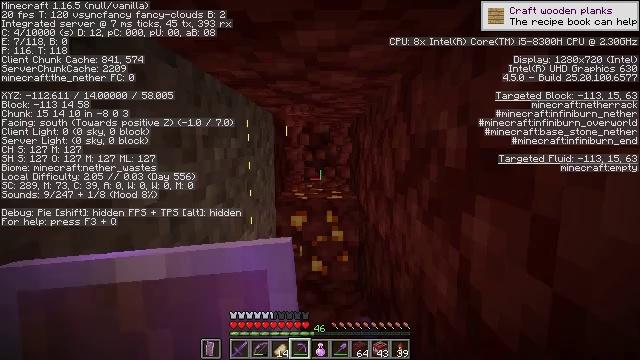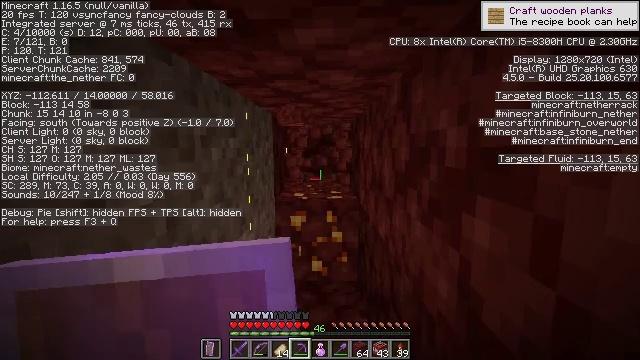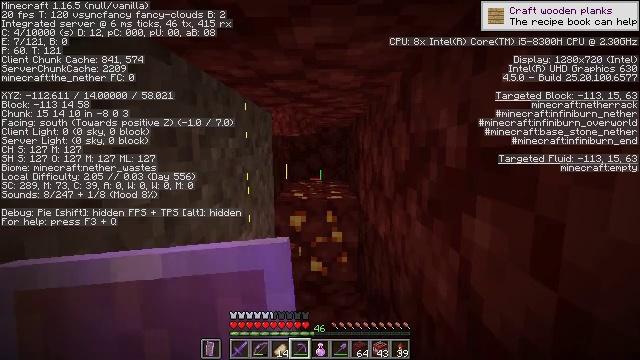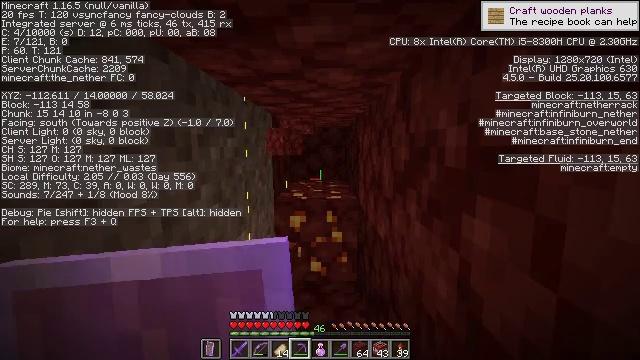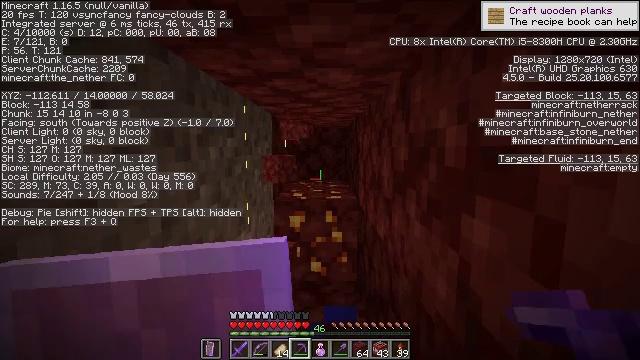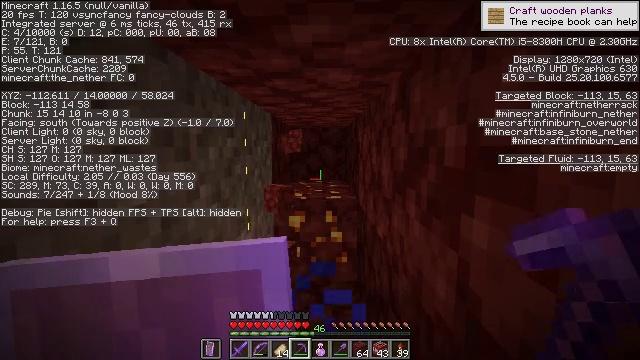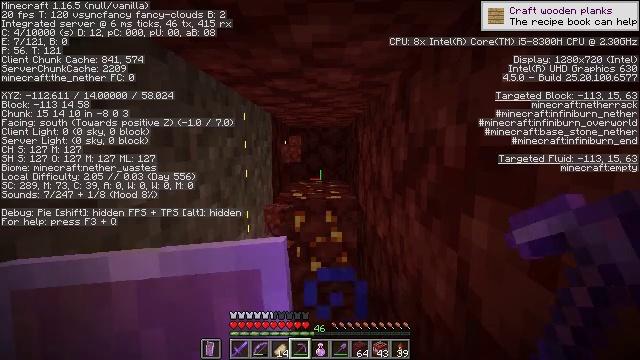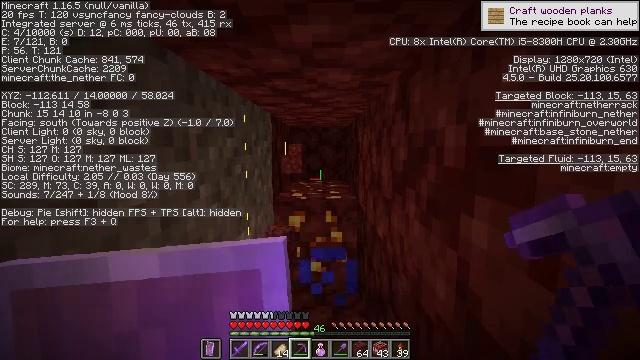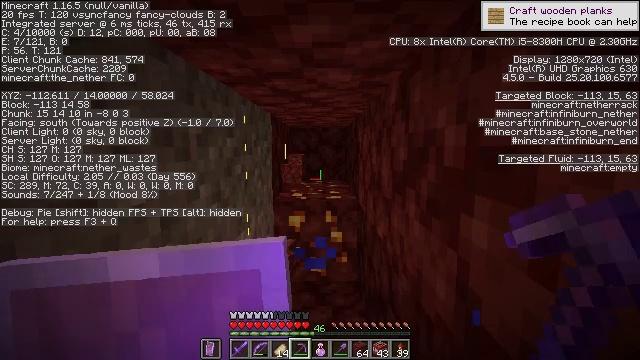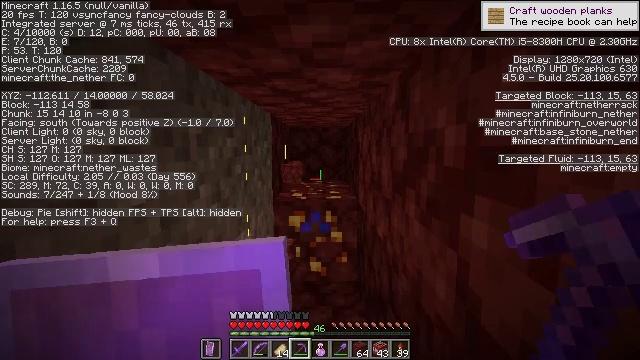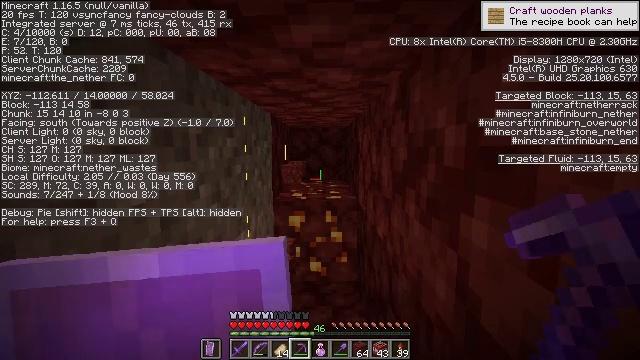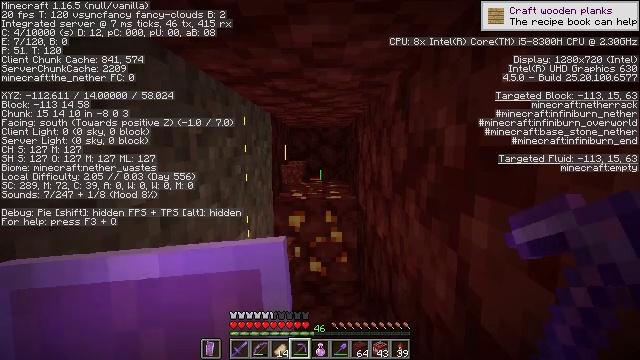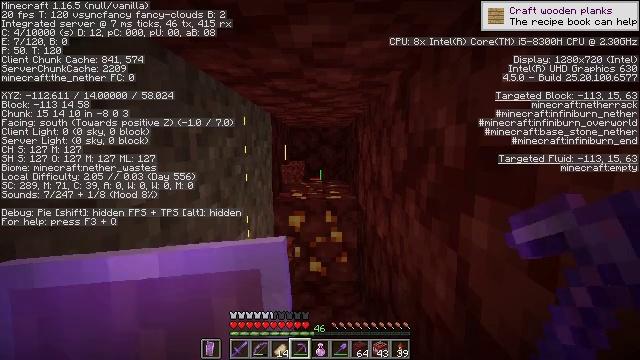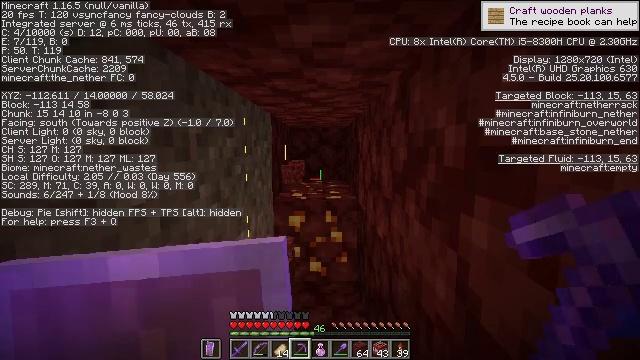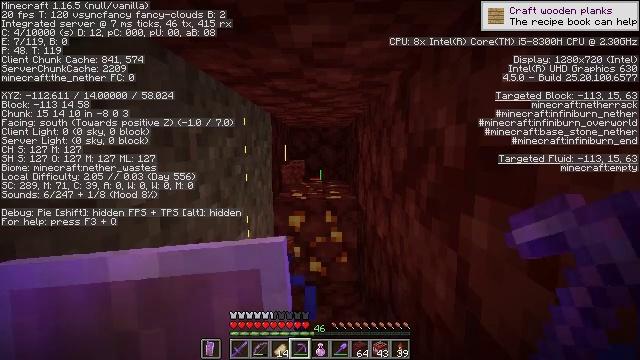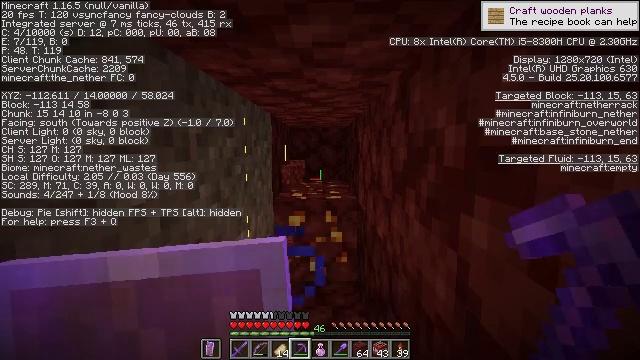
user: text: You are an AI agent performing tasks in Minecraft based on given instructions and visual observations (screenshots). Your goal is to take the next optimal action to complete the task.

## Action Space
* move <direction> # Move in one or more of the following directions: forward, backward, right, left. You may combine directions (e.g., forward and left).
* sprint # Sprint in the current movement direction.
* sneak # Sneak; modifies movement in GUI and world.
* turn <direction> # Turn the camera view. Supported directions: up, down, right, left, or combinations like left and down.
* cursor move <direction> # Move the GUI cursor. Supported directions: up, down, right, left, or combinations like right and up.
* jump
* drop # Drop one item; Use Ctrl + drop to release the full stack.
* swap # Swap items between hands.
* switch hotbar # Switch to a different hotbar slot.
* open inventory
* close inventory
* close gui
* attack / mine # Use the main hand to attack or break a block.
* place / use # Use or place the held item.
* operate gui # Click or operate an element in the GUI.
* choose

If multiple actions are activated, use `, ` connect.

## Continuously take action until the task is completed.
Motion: motion action
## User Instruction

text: Mine nether gold ore in the Nether.
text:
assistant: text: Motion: attack / mine
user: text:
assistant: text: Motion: no_op
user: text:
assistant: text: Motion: no_op
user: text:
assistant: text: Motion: no_op
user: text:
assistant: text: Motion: no_op
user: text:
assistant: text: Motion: no_op
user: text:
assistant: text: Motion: no_op
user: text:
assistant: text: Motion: no_op
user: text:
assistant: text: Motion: no_op
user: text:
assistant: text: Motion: no_op
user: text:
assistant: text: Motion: no_op
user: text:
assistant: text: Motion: no_op
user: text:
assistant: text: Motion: no_op
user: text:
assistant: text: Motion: no_op
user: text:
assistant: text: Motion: no_op
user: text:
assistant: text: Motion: no_op
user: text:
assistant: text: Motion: no_op
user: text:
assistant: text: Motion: no_op
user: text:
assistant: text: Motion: no_op
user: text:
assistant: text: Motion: turn left and down
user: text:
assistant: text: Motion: turn left and down
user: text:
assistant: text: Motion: turn down
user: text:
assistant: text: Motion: no_op
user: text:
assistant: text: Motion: no_op
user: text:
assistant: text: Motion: no_op
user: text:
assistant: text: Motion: no_op
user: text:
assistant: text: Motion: no_op
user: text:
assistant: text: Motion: attack / mine
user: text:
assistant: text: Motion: attack / mine
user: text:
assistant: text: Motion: move forward, attack / mine